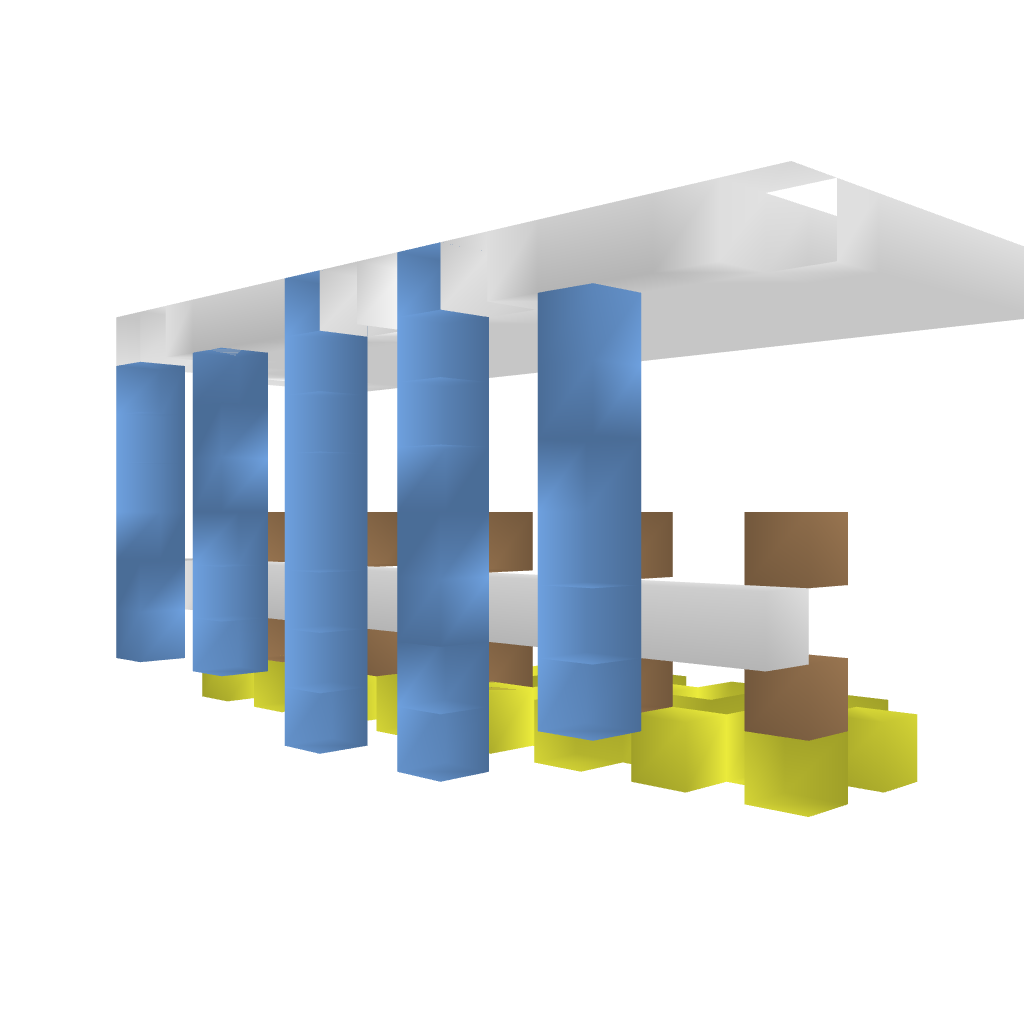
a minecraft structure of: White McDonalds bad low quality